Breast ultrasound image
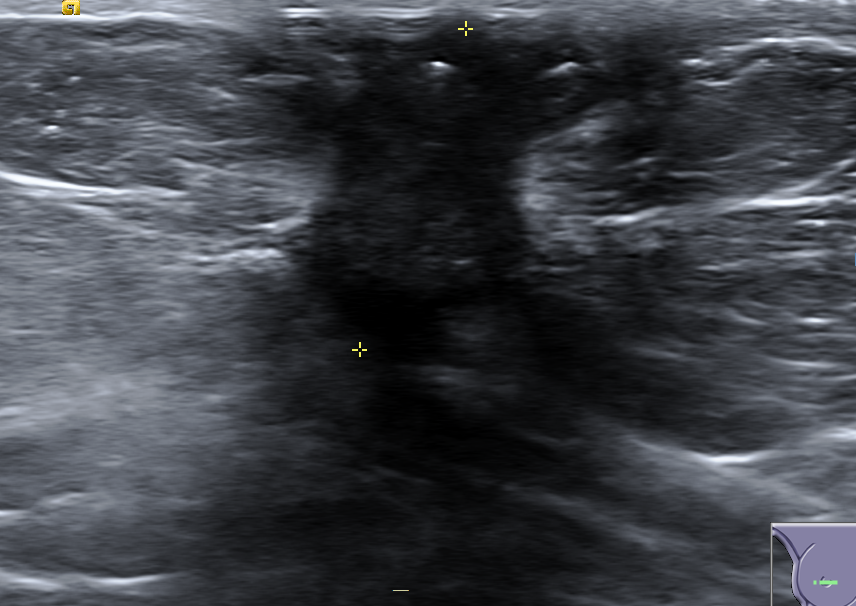
Diagnosis: malignant